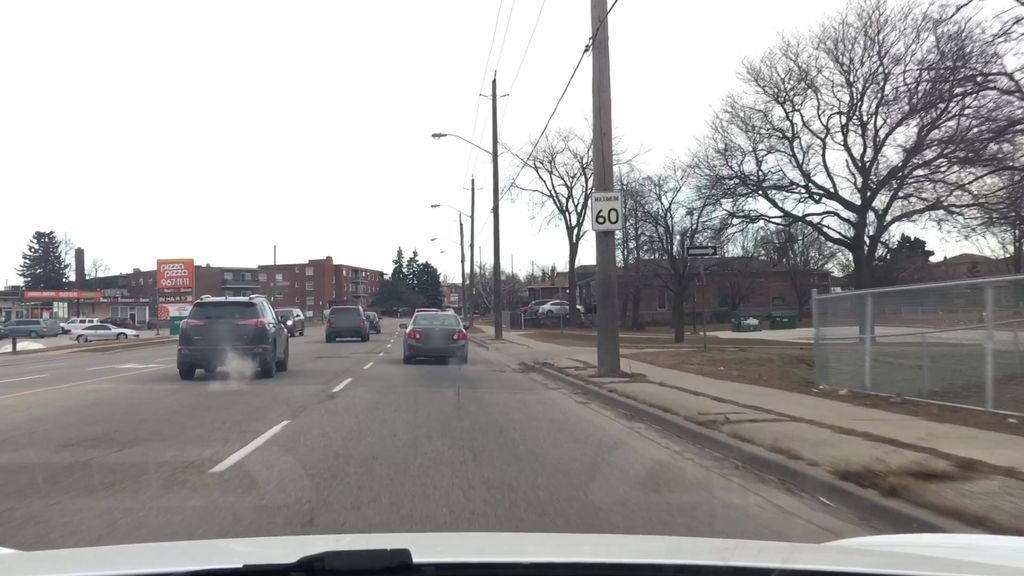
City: toronto